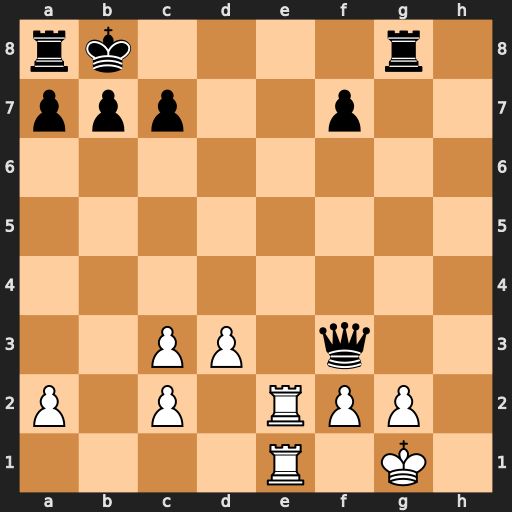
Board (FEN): rk4r1/ppp2p2/8/8/8/2PP1q2/P1P1RPP1/4R1K1
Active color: w
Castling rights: -
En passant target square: -
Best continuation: Re8+ Rxe8 Rxe8#